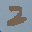
Label: 2